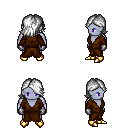
a pixel art fantasy rpg character, male body template, dark elf, purple skin, brown robe, metal pants, white swoop hairstyle, metal gloves, gold boots, four views (front, back, left, right), 2x2 character sprite sheet, small pixel art, hard edges, no anti-aliasing